Question: In this card, I have given an image tag. When I run the code half of the image gets hidden. My exception is that the image should overwrite the card like this:
.
So please let me know how to achieve this.
Here is my code:
'''
.section6-card1-diagonal {
box-shadow: 0 4px 8px 0 rgba(0, 0, 0, 0.2), 0 6px 20px 0 rgba(0, 0, 0, 0.19);
border-color: transparent;
width: 246px;
height: 406px;
border-color: lightgrey;
margin-left: 20px;
margin-top: 20px;
margin-bottom: 20px;
position: relative;
overflow: hidden;
}
.cards1 {
border-bottom: 225px solid #846EB1;
border-left: 401px solid transparent;
position: absolute;
bottom: 0;
left: -155px;
}
'''
'''
<div class="card section6-card1-diagonal">
<h5>Dell Inspiron Heavy metallic Display</h5>
<img class="section4-image" src="https://i5.walmartimages.com/asr/726f43a4-2dbb-4340-adc1-ce798580ba23_1.c5ced9469e3036a57d81678e9ebd2f1d.jpeg" />
<div class="cards1">
</div>
</div>
'''
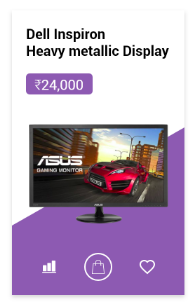
Answer: Just give negative 'z-index' to the '.cards1'
'''
.cards1 {
border-bottom: 225px solid #846EB1;
border-left: 401px solid transparent;
position: absolute;
bottom: 0;
left: -155px;
z-index:-1;
}
'''
That will bring the div behind the image , Because the Image will have more priority in simple words